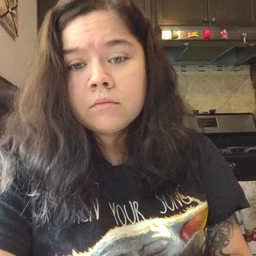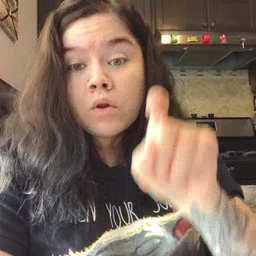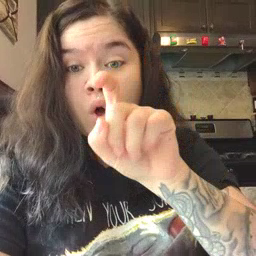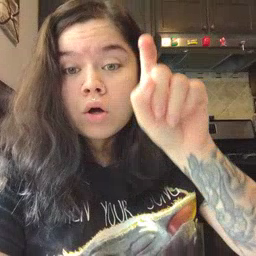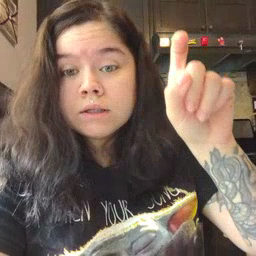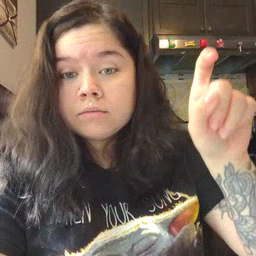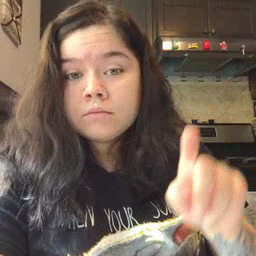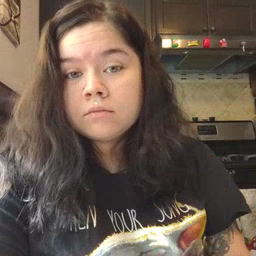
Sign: closet